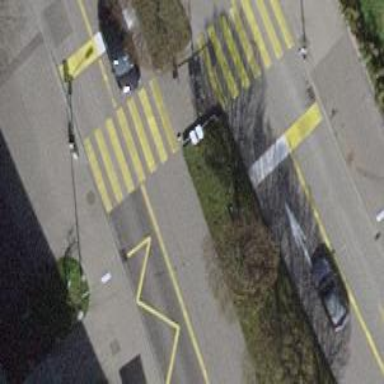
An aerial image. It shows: Road crossing with traffic signals.